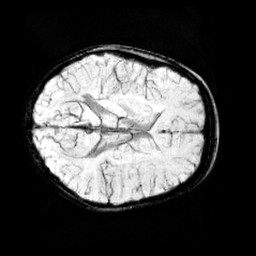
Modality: minIP
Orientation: axial
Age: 8
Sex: female
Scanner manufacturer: siemens
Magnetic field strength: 3 T
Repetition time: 0.027 s
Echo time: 0.02 s